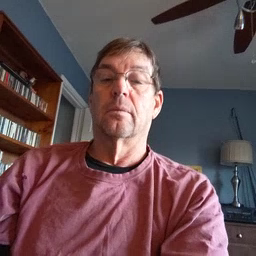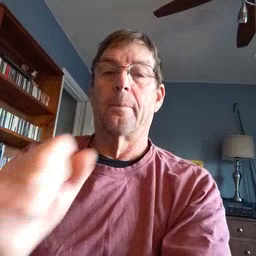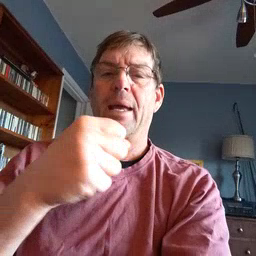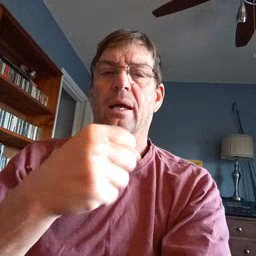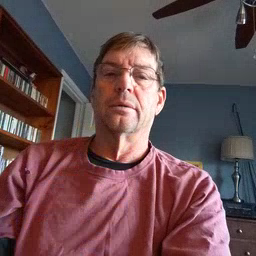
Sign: make